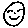
Label: smiley face